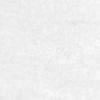
Label: no_change